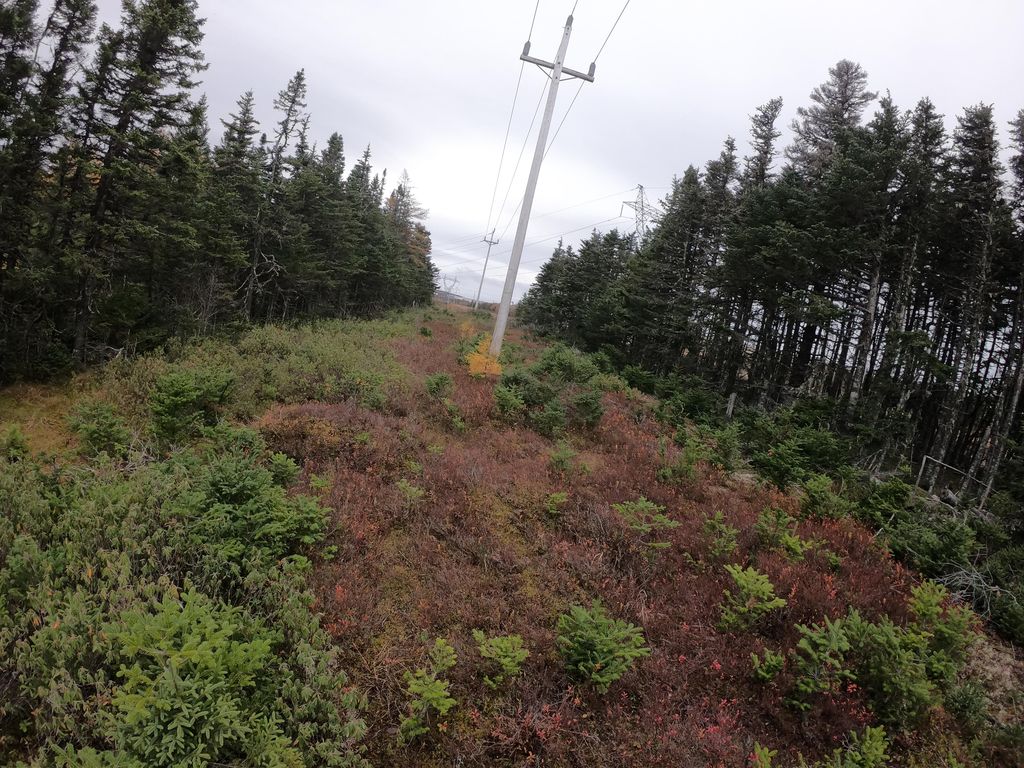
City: st_johns